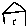
Label: house